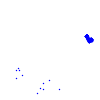
Particle: proton